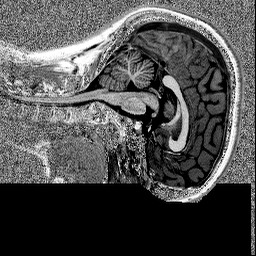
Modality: MP2RAGE
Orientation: sagittal
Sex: female